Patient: sex F, age 89
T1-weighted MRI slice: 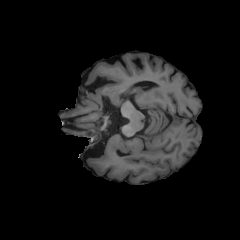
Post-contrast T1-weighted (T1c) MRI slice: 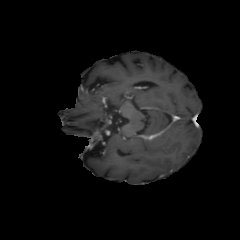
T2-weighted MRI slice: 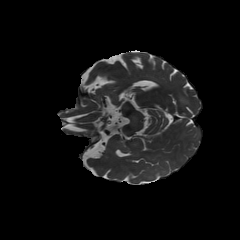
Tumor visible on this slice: no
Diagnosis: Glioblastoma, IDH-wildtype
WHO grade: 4